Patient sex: M
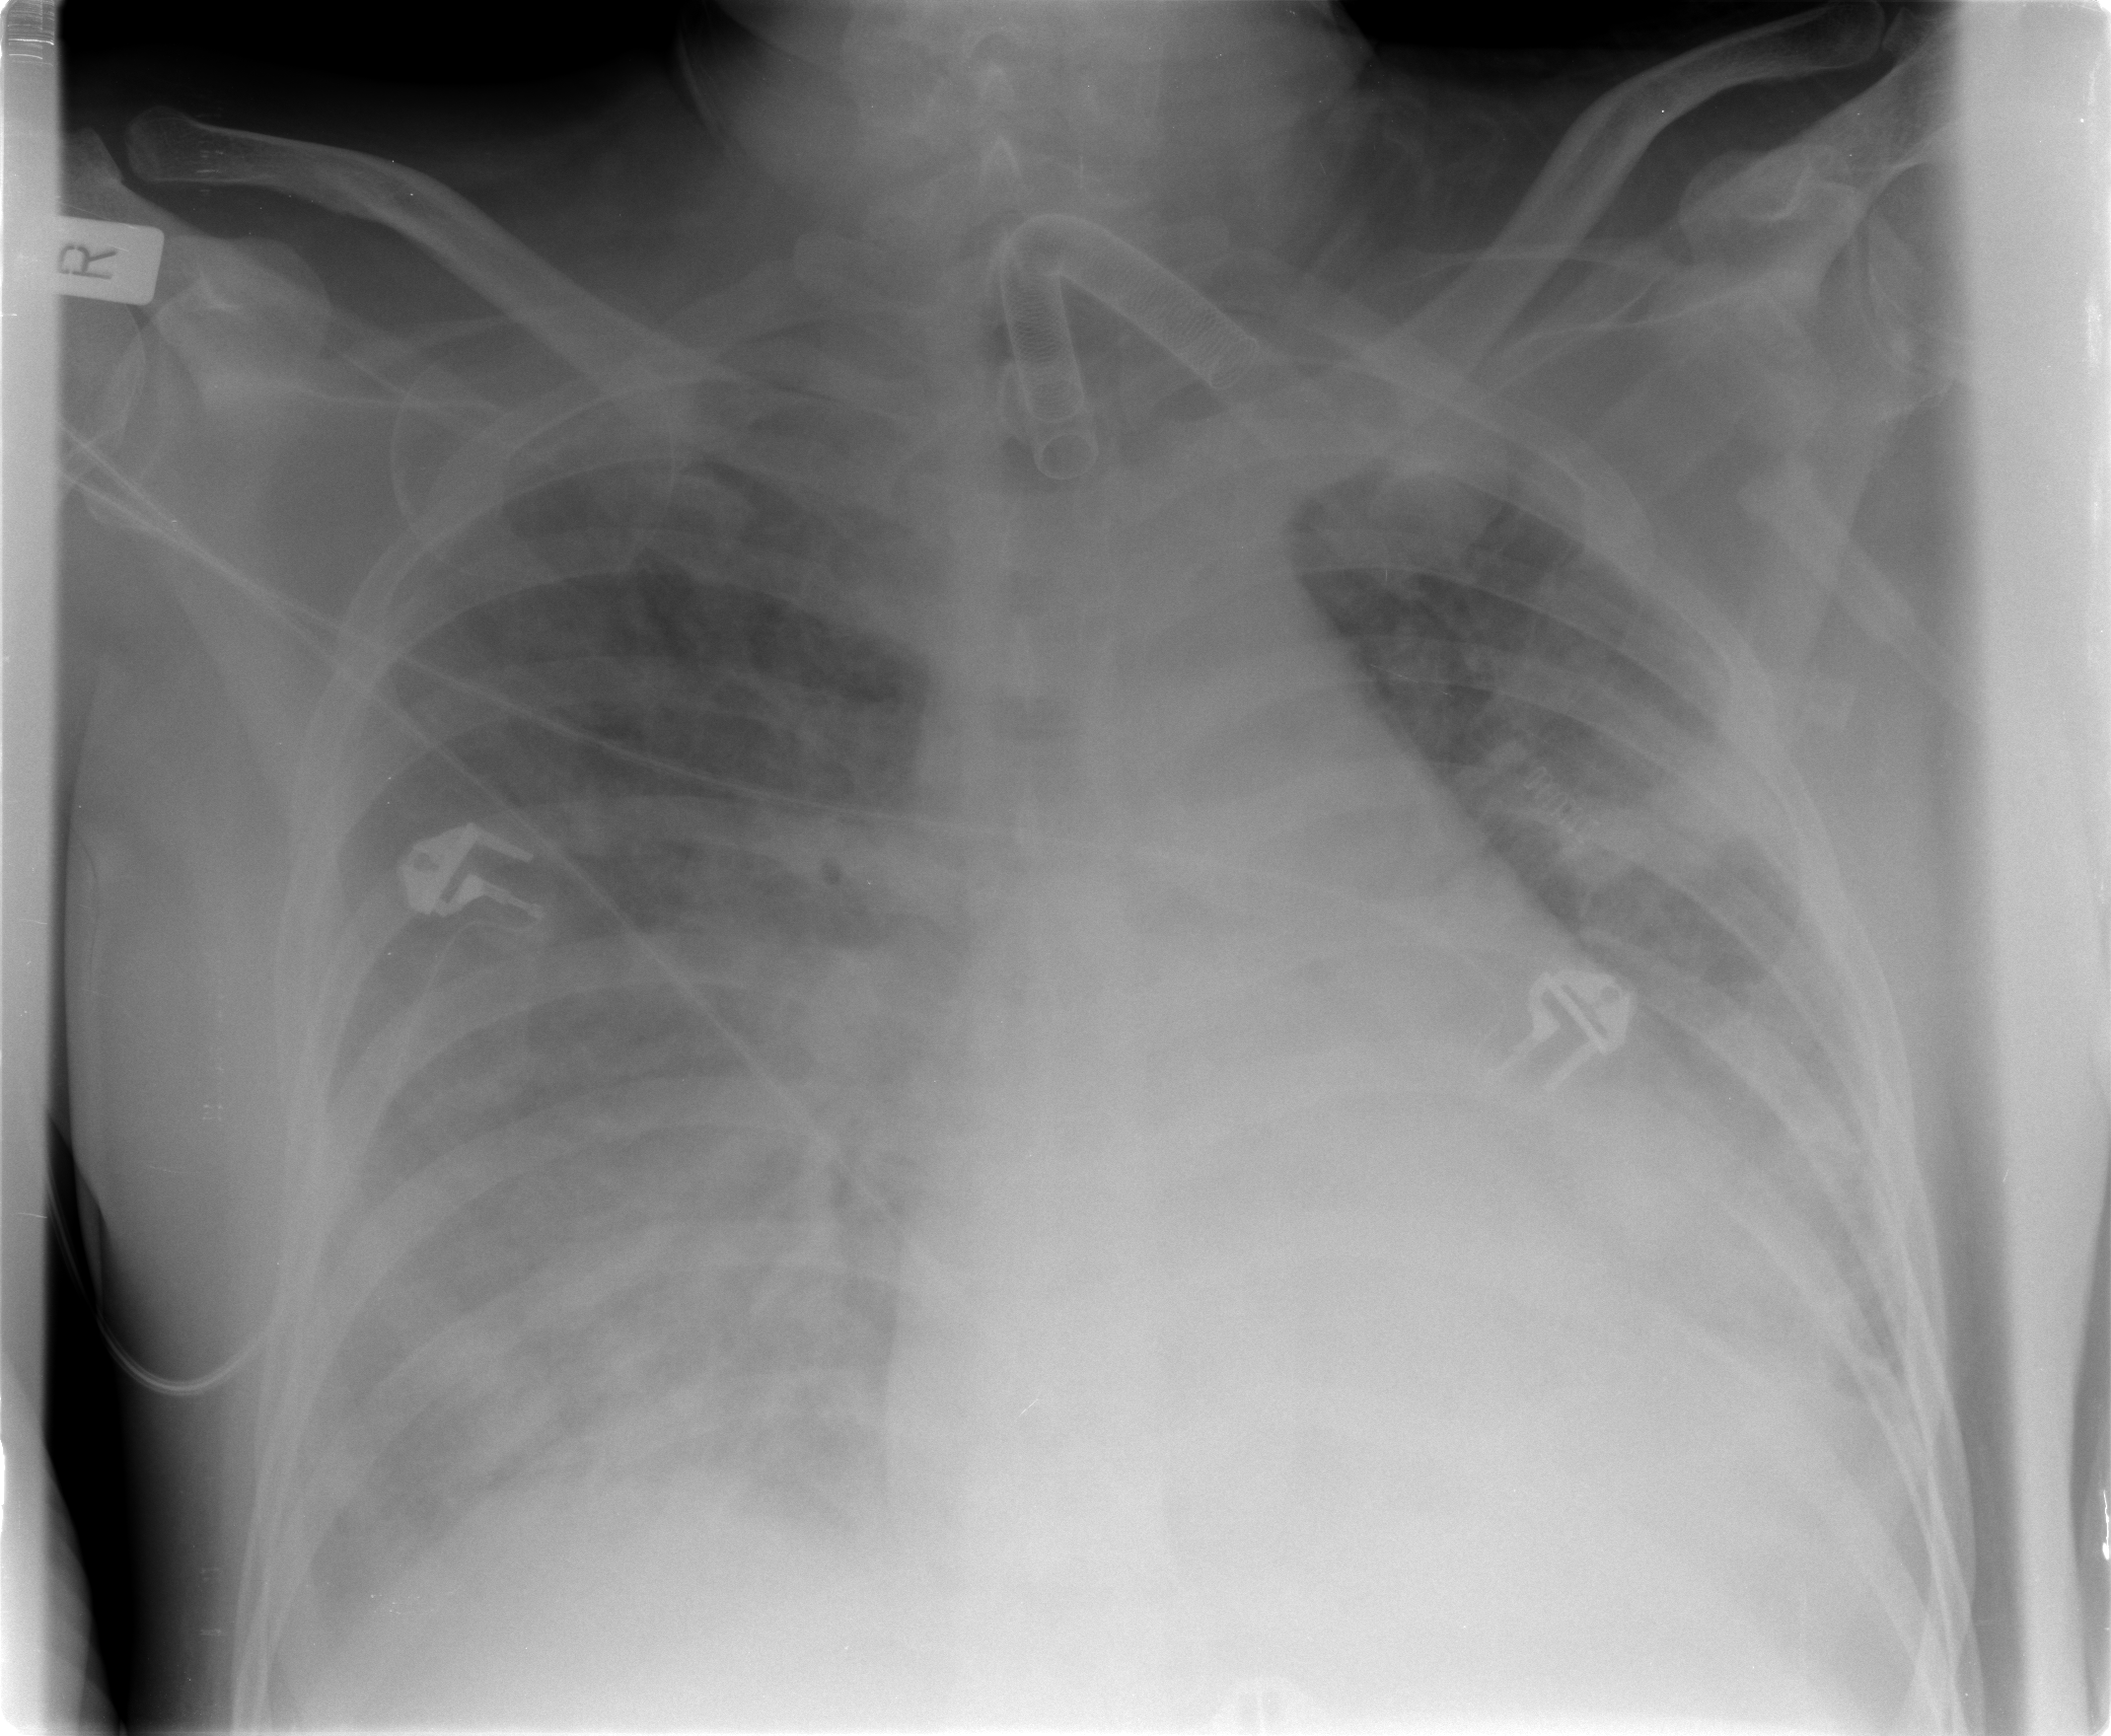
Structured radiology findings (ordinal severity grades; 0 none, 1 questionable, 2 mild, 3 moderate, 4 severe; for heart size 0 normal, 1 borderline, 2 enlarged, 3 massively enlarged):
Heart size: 2
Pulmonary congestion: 3
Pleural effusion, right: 2
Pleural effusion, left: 2
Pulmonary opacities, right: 2
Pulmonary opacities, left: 2
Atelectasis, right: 3
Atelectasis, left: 3